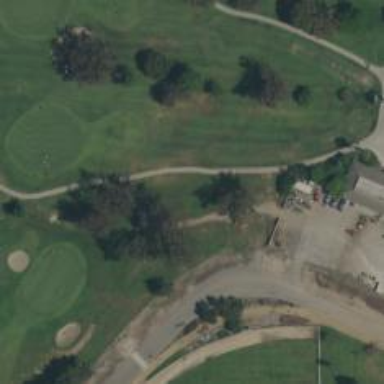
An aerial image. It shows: View of golf hole.